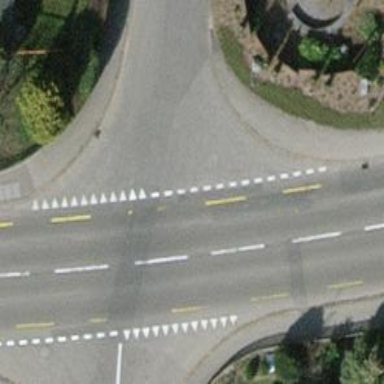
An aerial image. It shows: Unmarked crossing on footway.